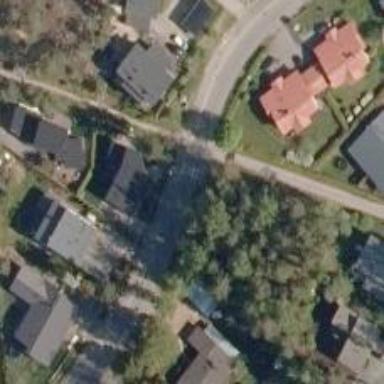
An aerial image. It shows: Asphalt cycleway.